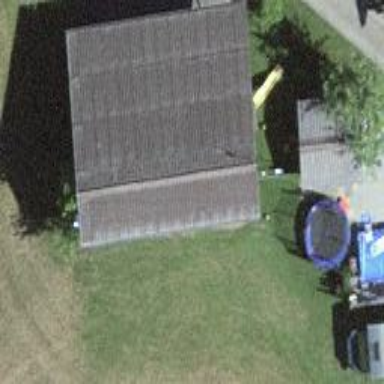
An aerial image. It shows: Shed building.